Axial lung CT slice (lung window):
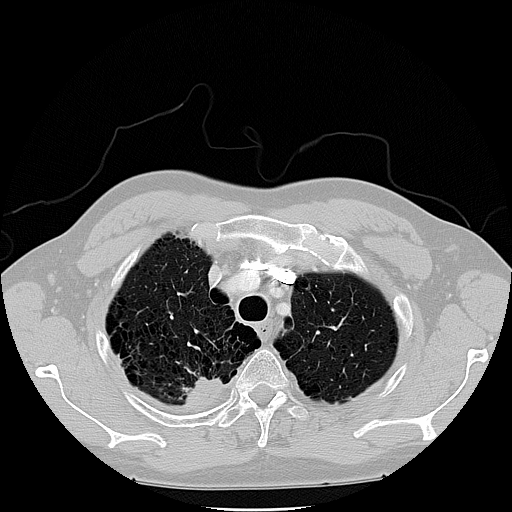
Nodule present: yes
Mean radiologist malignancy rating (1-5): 2